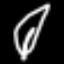
Label: leaf